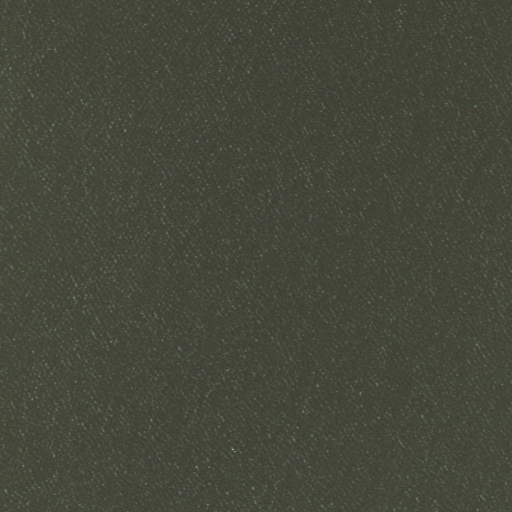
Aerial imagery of cape in Louisiana named Hog Point containing only open water